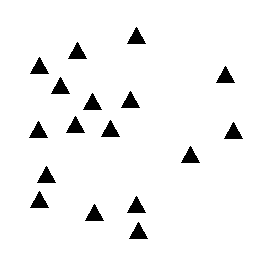
Squares: 0
Triangles: 17
Stars: 0
Total shapes: 17